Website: macys
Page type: payment
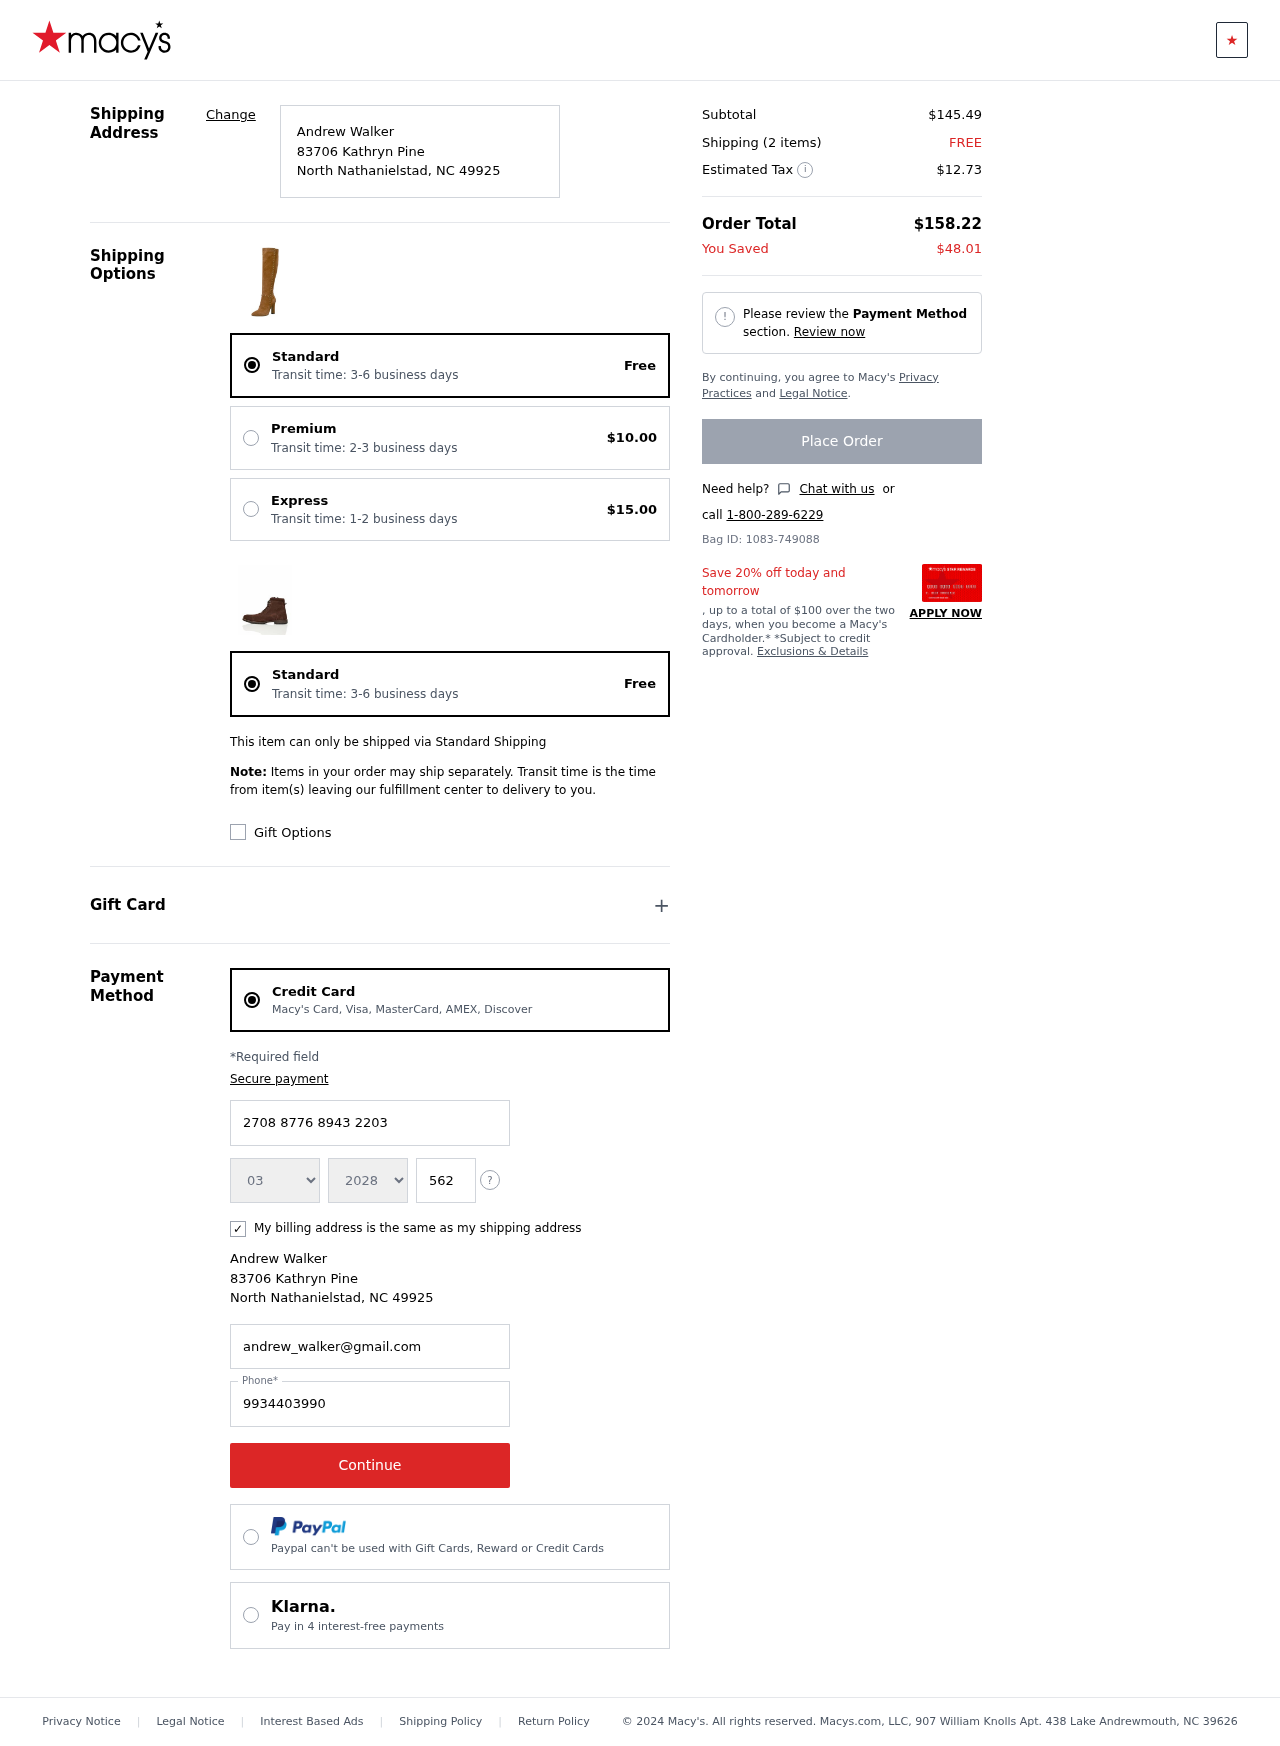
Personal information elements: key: PII_CARD_CVV
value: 562
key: PII_CARD_EXPIRY_MONTH
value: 03
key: PII_CARD_EXPIRY_YEAR
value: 28
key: PII_CARD_NUMBER
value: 2708 8776 8943 2203
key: PII_CITY
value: North Nathanielstad
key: PII_EMAIL
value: andrew_walker@gmail.com
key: PII_FULLNAME
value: Andrew Walker
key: PII_PHONE
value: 9934403990
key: PII_POSTCODE
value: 49925
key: PII_STATE_ABBR
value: NC
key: PII_STREET
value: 83706 Kathryn Pine
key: PII_FULLNAME2
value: Andrew Walker
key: PII_CITY2
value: North Nathanielstad
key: PII_STATE_ABBR2
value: NC
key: PII_POSTCODE_FULL
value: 49925
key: PII_POSTCODE_NUMERIC
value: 49925
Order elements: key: ORDER_DELIVERY_DATE
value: Transit time: 3-6 business days
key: ORDER_SHIPPING_STANDARD
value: Free
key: ORDER_SHIPPING_PREMIUM
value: $10.00
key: ORDER_SHIPPING_EXPRESS
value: $15.00
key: ORDER_DELIVERY_DATE2
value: Transit time: 3-6 business days
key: ORDER_SHIPPING_STANDARD2
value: Free
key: ORDER_SUBTOTAL
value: $145.49
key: ORDER_NUM_ITEMS
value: Shipping (2 items)
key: ORDER_SHIPPING_COST
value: FREE
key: ORDER_TAX
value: $12.73
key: ORDER_TOTAL
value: $158.22
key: ORDER_SAVINGS
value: $48.01
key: ORDER_ID
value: Bag ID: 1083-749088